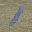
Label: 1